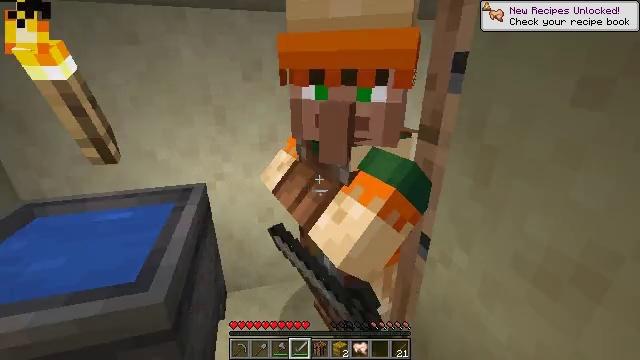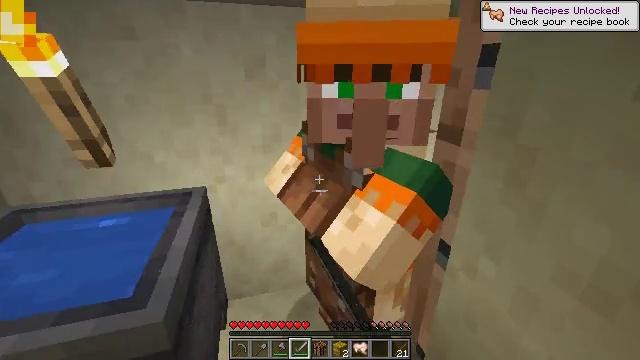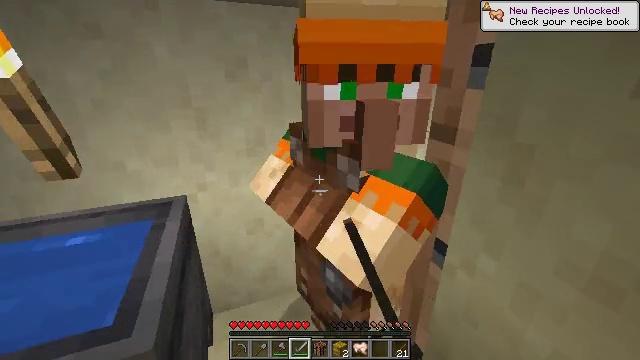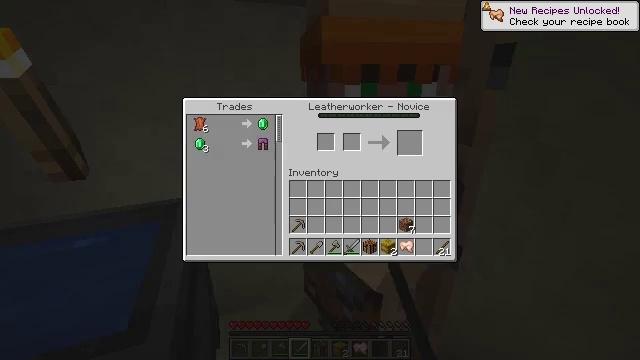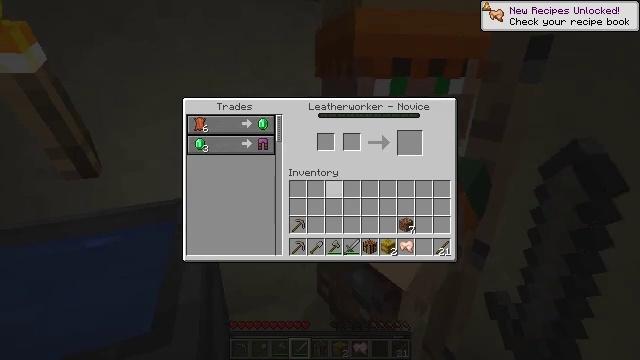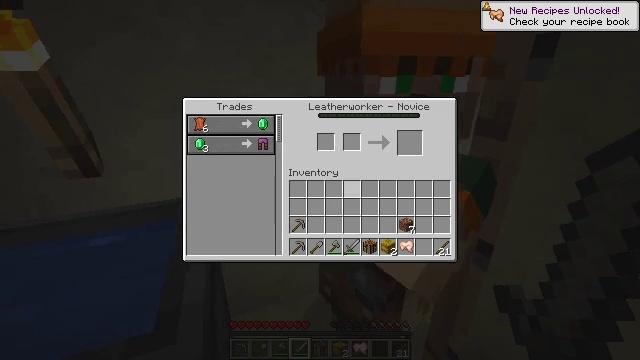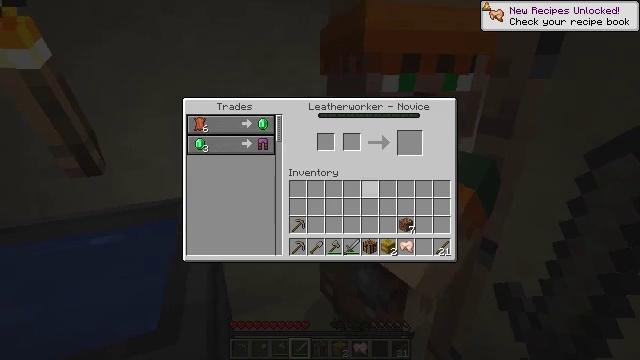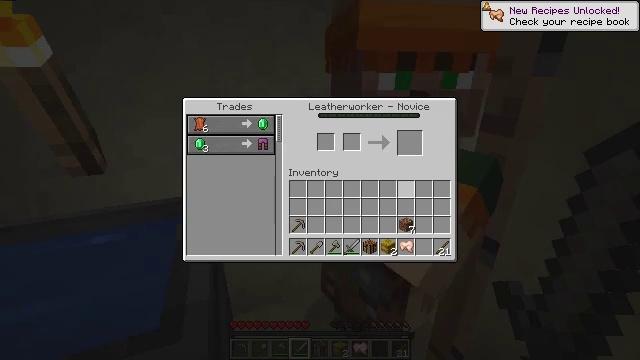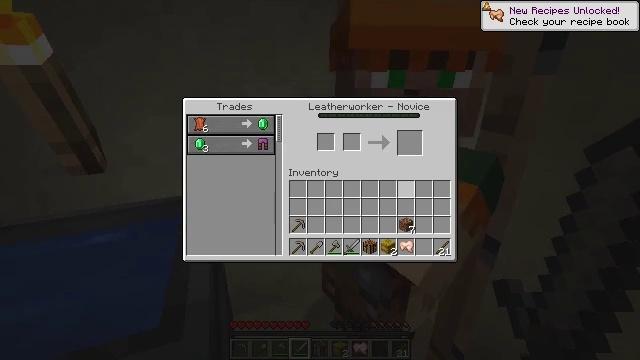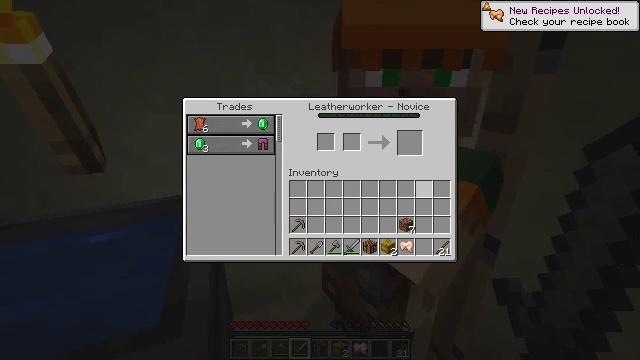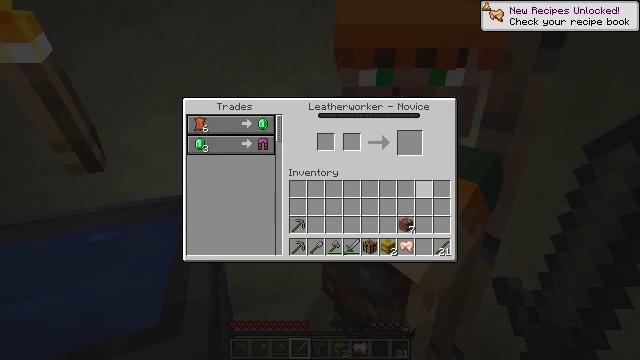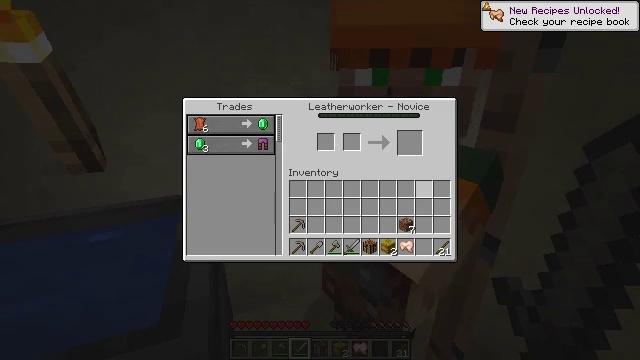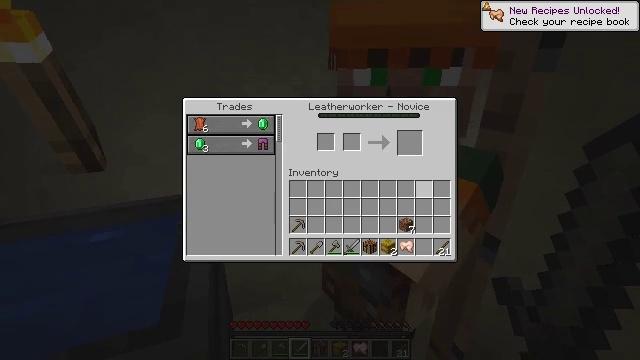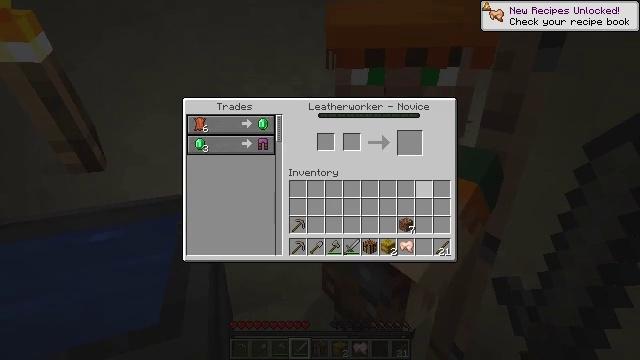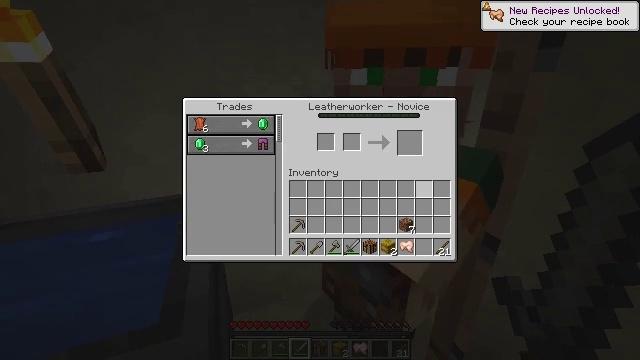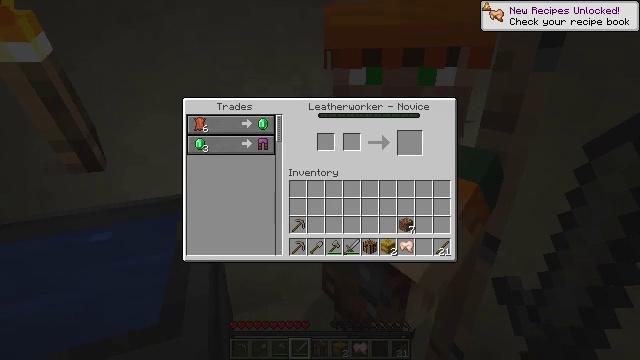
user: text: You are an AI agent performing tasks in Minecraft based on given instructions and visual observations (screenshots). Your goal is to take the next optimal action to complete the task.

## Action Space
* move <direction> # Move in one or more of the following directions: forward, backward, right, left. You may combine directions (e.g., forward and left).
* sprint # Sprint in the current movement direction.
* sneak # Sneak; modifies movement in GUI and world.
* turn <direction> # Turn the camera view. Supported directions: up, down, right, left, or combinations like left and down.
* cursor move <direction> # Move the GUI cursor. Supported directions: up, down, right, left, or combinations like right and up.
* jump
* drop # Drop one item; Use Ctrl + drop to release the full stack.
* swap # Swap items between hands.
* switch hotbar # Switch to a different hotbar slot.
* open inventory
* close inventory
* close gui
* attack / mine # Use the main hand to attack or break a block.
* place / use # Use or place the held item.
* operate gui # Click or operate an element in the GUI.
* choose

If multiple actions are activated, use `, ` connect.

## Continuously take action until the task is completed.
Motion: motion action
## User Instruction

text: Collect a hay block for crafting.
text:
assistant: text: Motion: move left
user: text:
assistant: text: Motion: move left, turn right
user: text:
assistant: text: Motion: move left, cursor move right, open gui
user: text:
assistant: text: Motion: move back and move left
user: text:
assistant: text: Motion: move back and move left, cursor move right
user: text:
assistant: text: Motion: move back and move left, cursor move right
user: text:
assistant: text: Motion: move back and move left, cursor move right
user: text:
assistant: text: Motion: move back, cursor move right
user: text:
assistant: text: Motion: move back, cursor move right
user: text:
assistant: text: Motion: move back
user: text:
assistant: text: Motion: move back
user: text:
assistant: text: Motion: move back
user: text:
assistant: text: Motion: no_op
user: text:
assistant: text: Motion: cursor move left
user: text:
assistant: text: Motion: cursor move left
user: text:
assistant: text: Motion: cursor move left
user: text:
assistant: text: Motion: cursor move left
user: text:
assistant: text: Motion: cursor move left
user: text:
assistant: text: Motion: cursor move left
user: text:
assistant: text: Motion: cursor move left
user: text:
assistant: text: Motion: cursor move left
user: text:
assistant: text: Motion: no_op
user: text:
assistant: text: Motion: no_op
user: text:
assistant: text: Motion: no_op
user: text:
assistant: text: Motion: no_op
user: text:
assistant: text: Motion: no_op
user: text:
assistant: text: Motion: no_op
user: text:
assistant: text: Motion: no_op
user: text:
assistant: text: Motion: no_op
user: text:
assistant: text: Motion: no_op